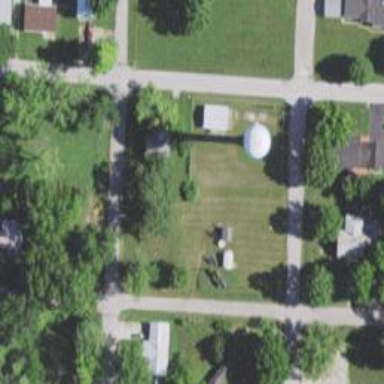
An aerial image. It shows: Water tower that is man-made.